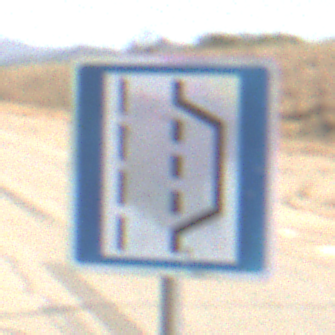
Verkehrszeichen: NothalteUndPannenbucht
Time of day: Midday
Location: Outdoor (RoadRail)
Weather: Clear
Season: Summer
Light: Natural